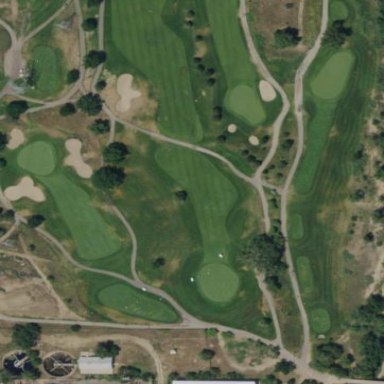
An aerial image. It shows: Well-maintained grassy area designated as golf fairway. It is part of golf sport facility.